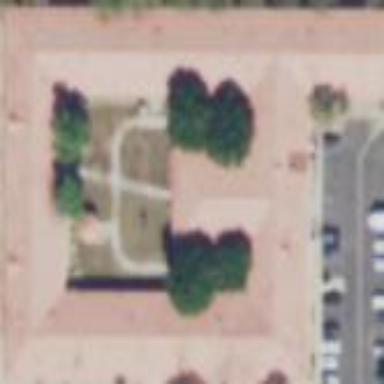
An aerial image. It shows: Building.